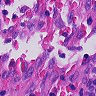
Metastatic tissue present: no